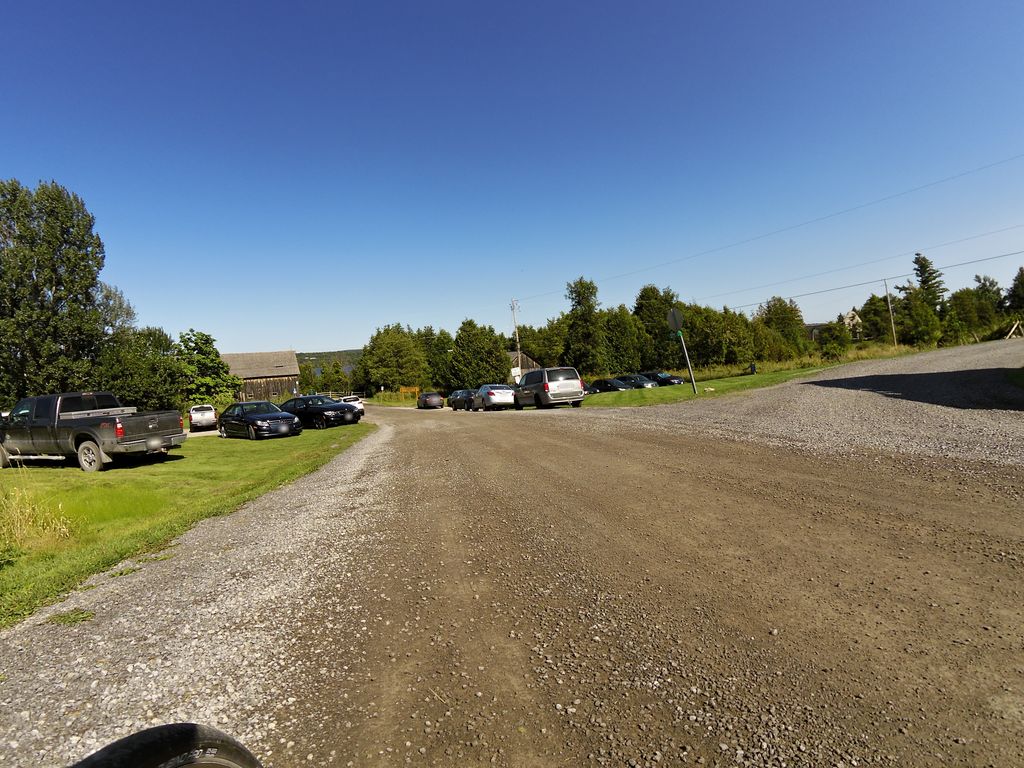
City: ottawa-gatineau